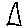
Label: triangle